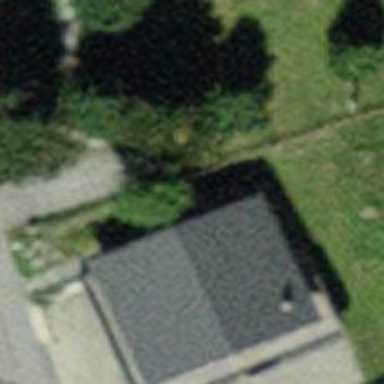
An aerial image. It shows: Chalet building.